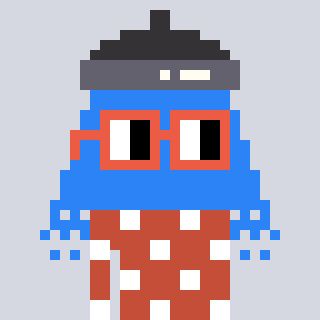
a pixel art character with square orange glasses, a shower-shaped head and a rust-colored body on a cool background